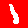
Digit: 1